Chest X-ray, PA view. Patient: 68 years old, sex F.
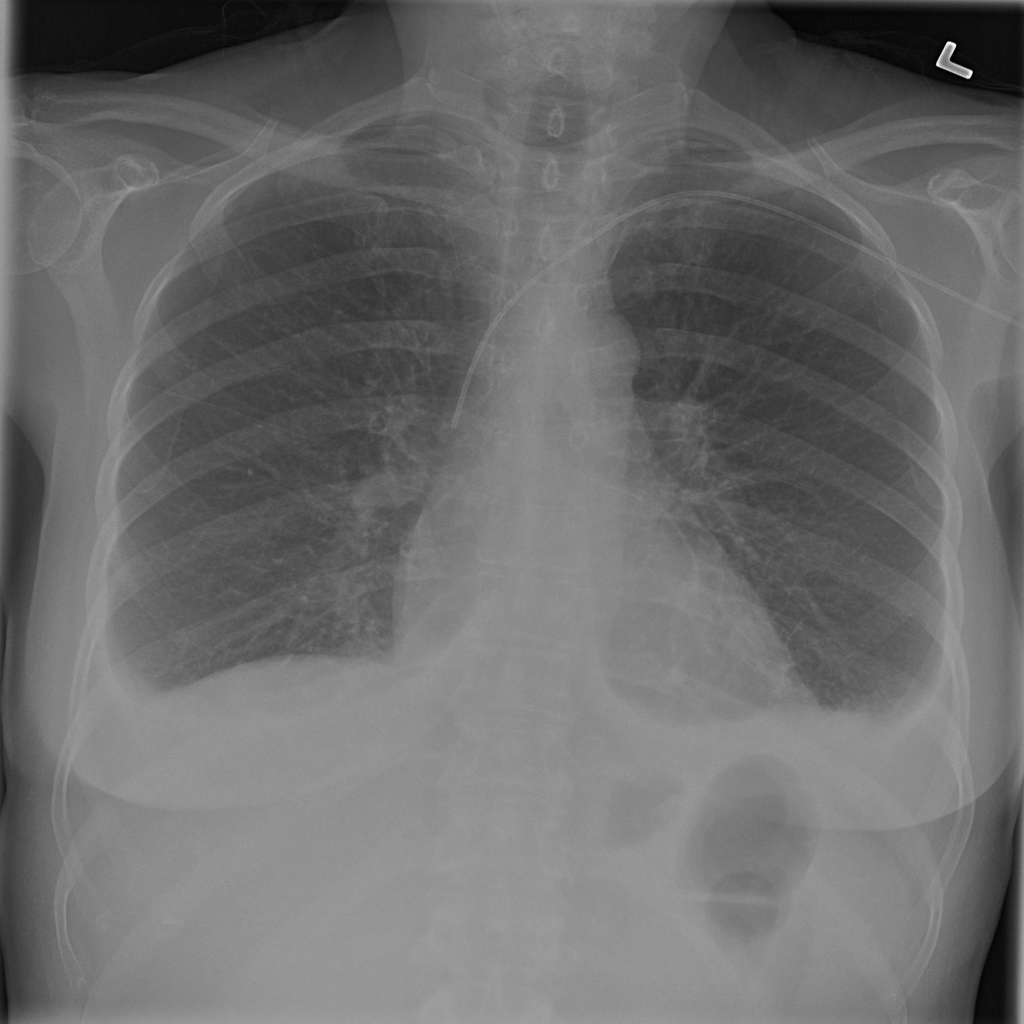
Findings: Edema, Effusion, Infiltration